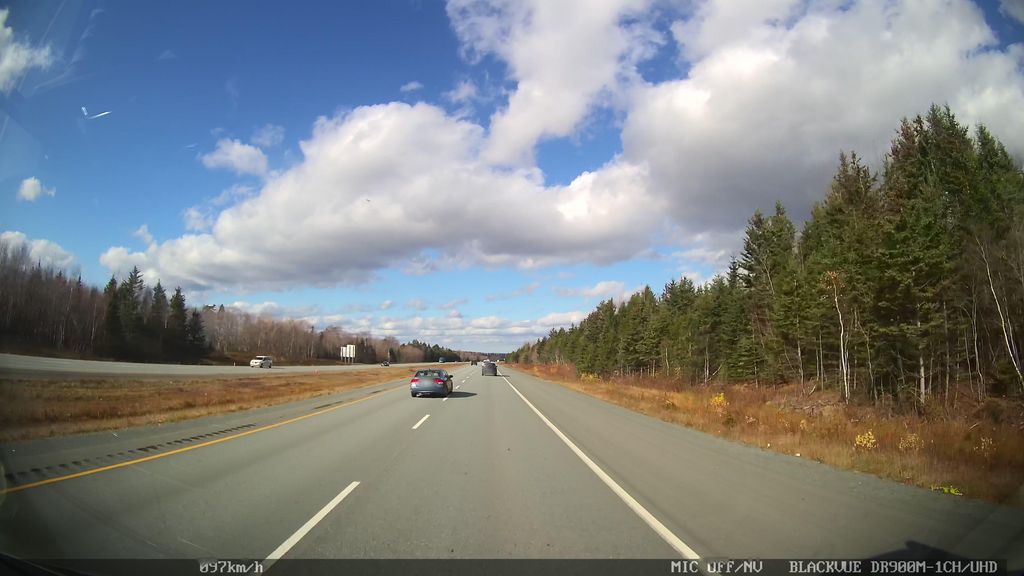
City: halifax